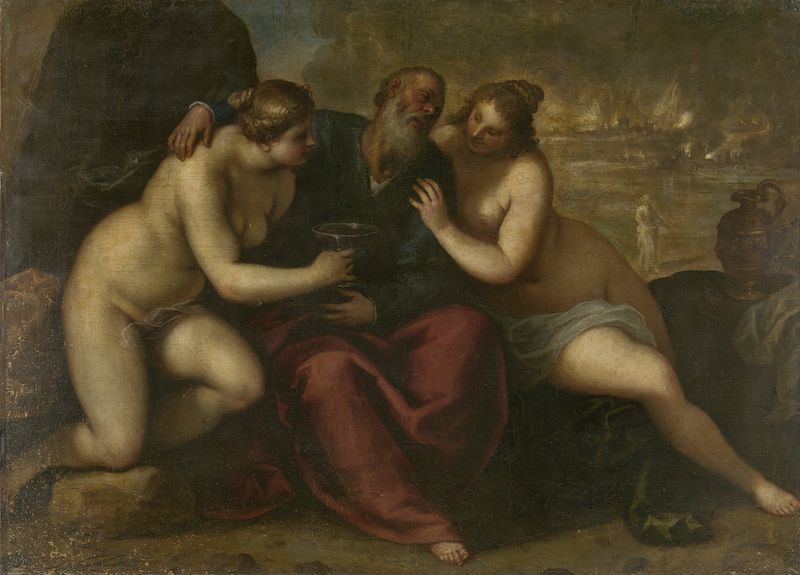
Titel: Lot en zijn dochters
Künstler: Jacopo (il Giovane) Palma
Standort: Amsterdam
Institution: Rijksmuseum
Schlagwörter: akt, felsen, mann, nackt, wasser, fluss, frauen, krug, becher